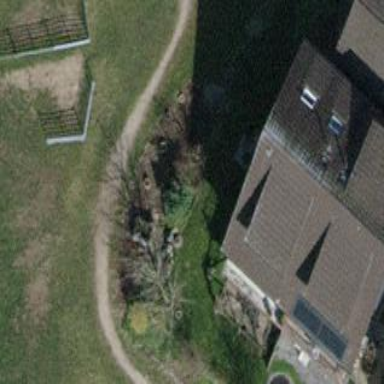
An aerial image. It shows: Terrace building.